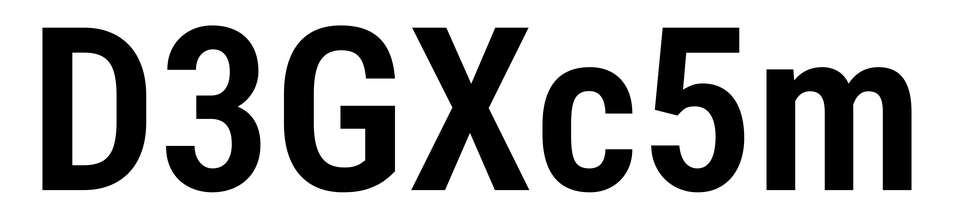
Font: Roboto_Condensed_SemiBold